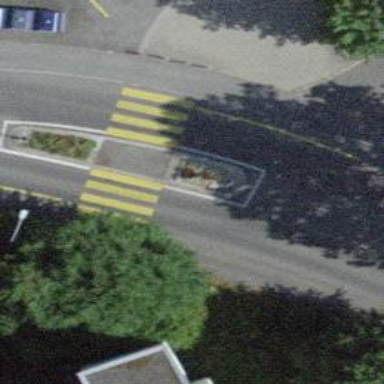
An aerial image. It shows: Footway that serves as traffic island.